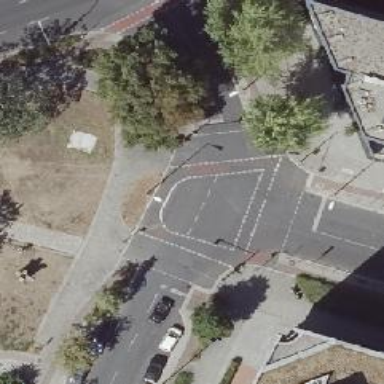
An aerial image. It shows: Road crossing with traffic signals.